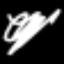
Label: diamond